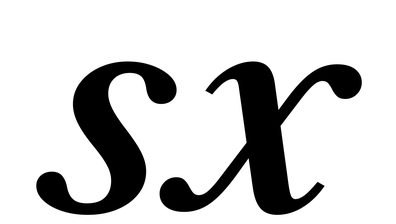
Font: LibreCaslonText-Italic_SemiBold_Italic